Interaction volume radius: 10 \u00c5
Interaction volume height: 45 \u00c5
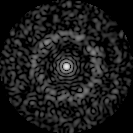
Disorder parameter: 0.8317